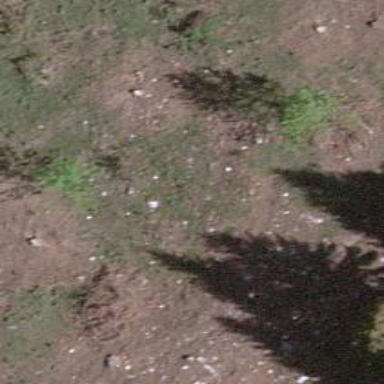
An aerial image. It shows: Single tag "natural: tree."